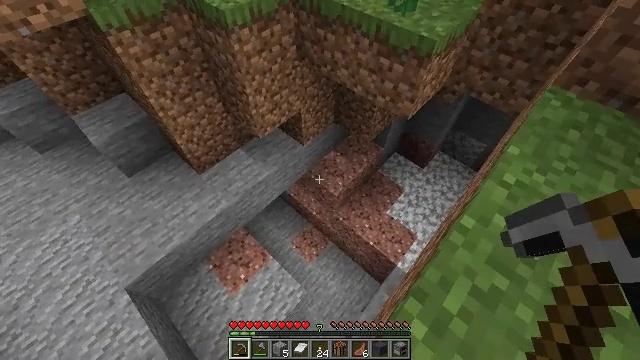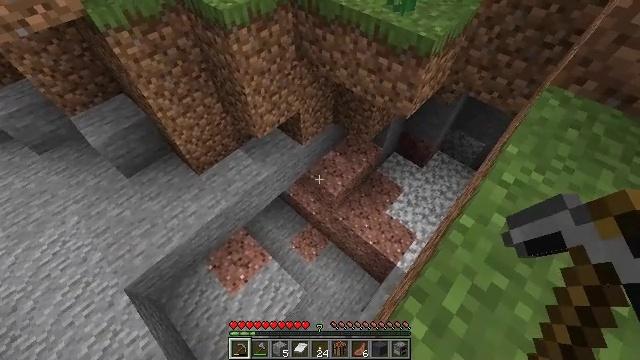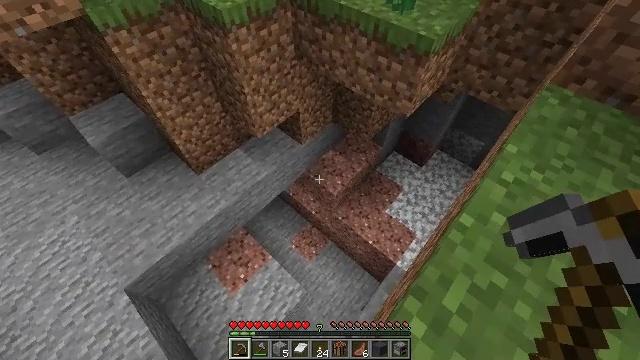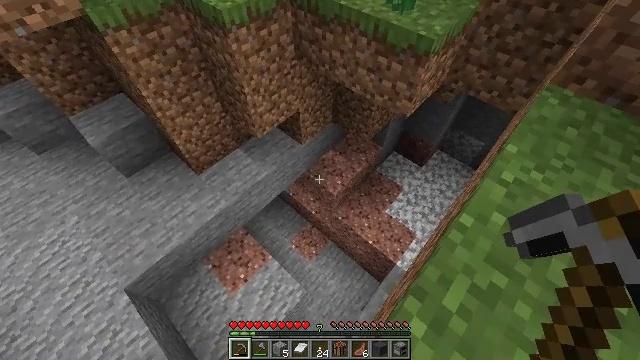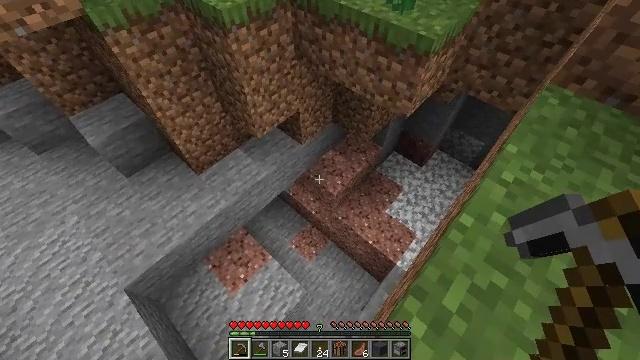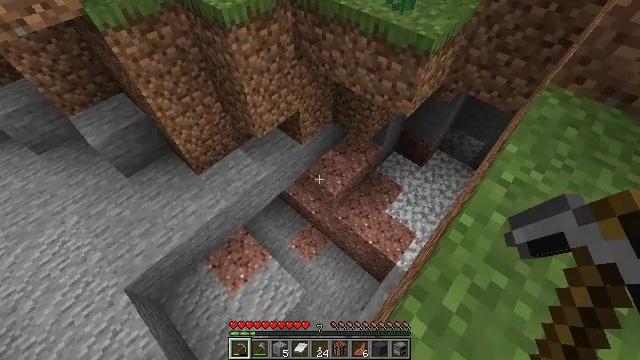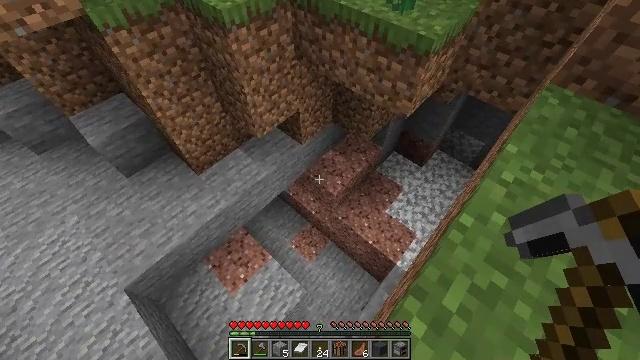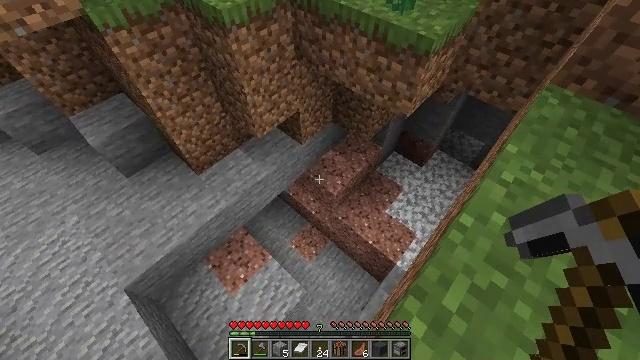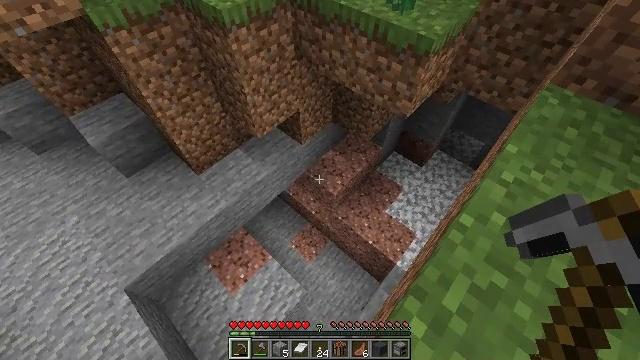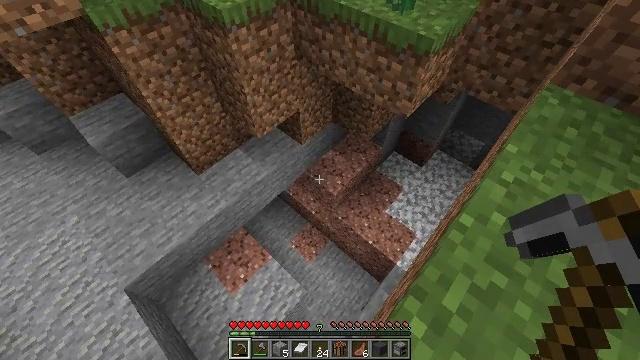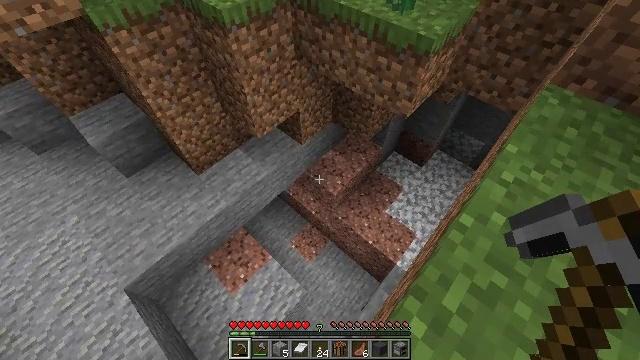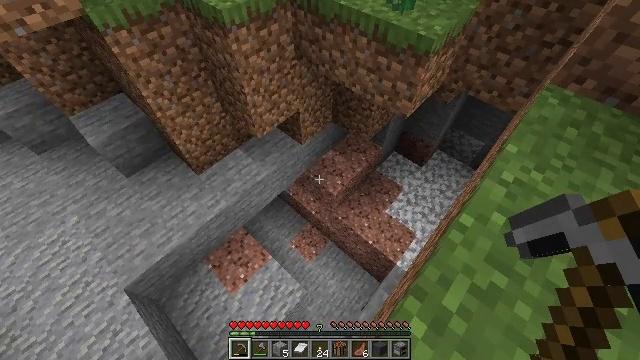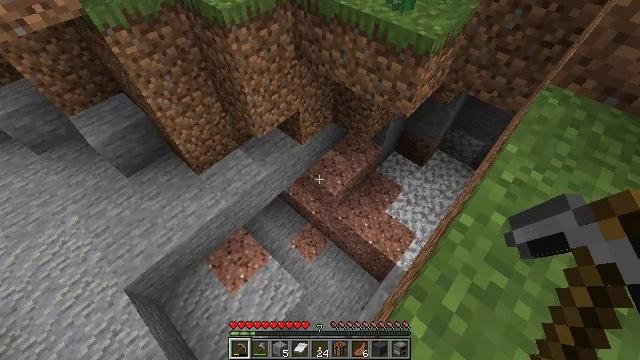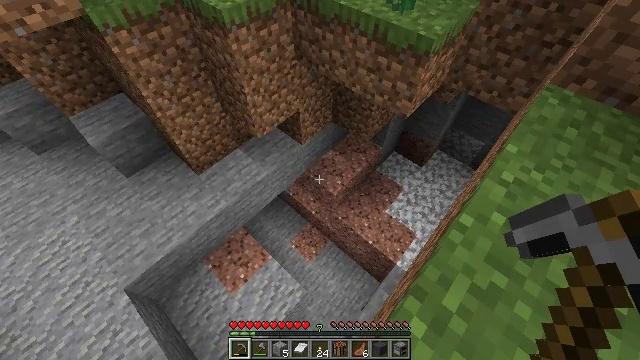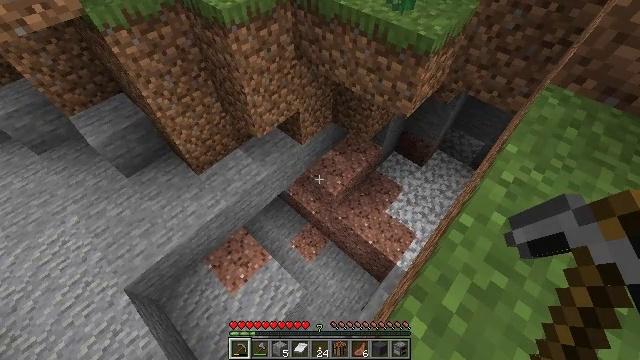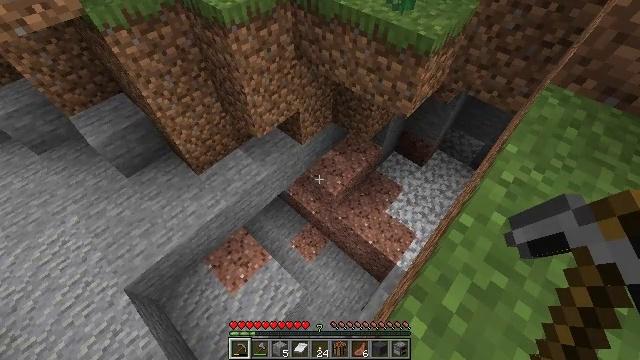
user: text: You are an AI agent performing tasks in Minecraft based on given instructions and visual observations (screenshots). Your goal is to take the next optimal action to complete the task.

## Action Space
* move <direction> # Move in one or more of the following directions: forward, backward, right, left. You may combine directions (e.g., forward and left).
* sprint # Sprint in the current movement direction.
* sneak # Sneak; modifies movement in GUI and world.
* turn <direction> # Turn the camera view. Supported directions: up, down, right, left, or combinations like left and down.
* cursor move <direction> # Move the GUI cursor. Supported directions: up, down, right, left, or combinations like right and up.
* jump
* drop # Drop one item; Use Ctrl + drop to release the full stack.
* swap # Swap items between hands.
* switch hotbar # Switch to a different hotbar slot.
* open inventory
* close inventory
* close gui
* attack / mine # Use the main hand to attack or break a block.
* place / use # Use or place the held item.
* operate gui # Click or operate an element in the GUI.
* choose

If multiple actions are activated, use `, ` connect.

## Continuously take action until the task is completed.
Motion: motion action
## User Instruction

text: Attack the pumpkin to gather it.
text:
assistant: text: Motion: sneak
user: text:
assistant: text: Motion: sneak
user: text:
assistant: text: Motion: sneak
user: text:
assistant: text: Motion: sneak
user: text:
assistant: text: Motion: sneak
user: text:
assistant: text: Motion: sneak
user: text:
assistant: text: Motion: sneak
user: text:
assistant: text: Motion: sneak
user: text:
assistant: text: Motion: sneak
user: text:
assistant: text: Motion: sneak
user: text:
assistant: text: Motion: sneak
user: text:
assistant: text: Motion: sneak
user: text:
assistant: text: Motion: sneak
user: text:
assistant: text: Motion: sneak
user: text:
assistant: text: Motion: sneak
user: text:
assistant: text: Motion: sneak
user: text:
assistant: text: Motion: sneak
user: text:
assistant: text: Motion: sneak
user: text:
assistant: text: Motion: sneak
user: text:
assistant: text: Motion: sneak
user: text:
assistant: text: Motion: sneak
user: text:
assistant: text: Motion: sneak
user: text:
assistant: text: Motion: sneak
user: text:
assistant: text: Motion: sneak
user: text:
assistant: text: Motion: sneak, turn left
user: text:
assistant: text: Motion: sneak, turn left and down
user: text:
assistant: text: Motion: sneak, turn left
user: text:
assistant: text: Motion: sneak, turn left
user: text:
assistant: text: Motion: sneak, turn left
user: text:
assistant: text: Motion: sneak, turn left